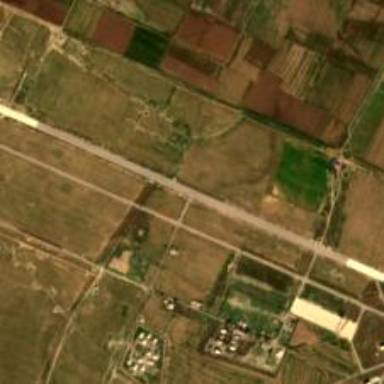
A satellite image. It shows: View of runway in airport.